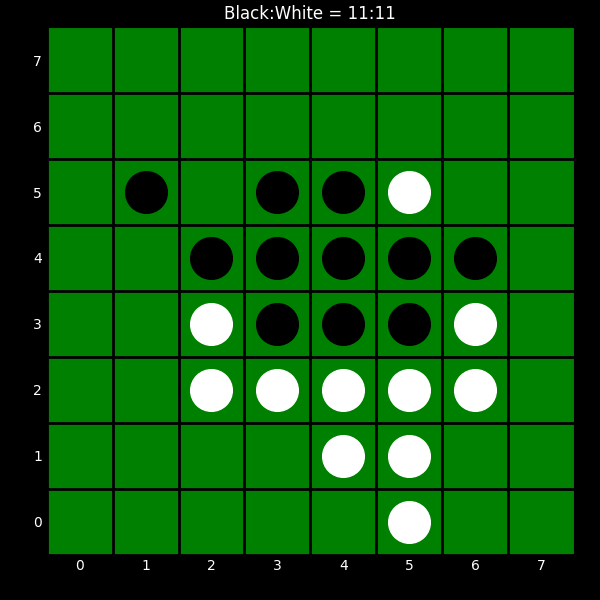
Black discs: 11
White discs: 11